Field crop: tomato
Growth stage: 2
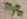
Species: solanum